Question: I'm studying a simple application demo from Apple that has two (2) targets.
Each target has its own plist, storyboard and some code; with a few files shared between them.
Choosing the 'R'un, runs one default target. I want to specify what target to run.
How do I select the target to run in Xcode?

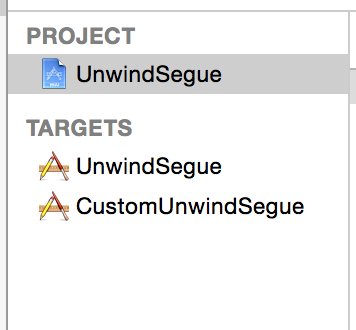
Answer: If you have more than one app target, you have more than one scheme. If you have more than one scheme, you can pick a scheme from the scheme menu (at the top of the project window). Then when you run, that scheme will be what builds and runs (on the corresponding destination).
In this screen shot, I have two app targets and hence two schemes ("backgroundPlayer" and "interrupter"):

As you can see, "backgroundPlayer" is checked. So if I build and run now, I build and run "backgroundPlayer". But if I choose "interrupter", then it will be checked, so if I then build and run, I build and run "interrupter".